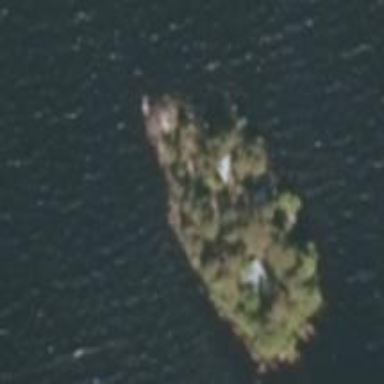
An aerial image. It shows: Islet surrounded by woodland.